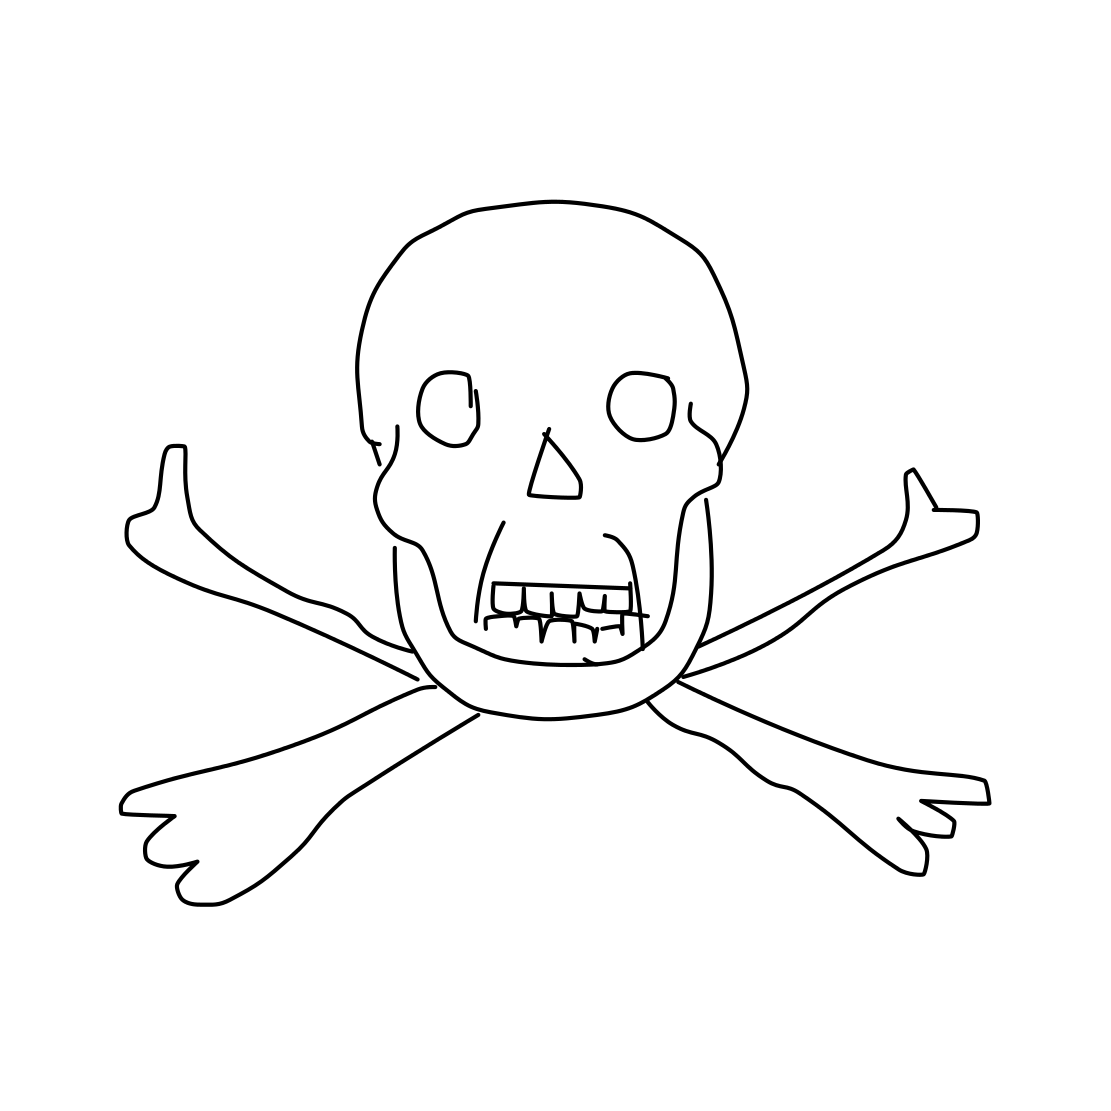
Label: skull